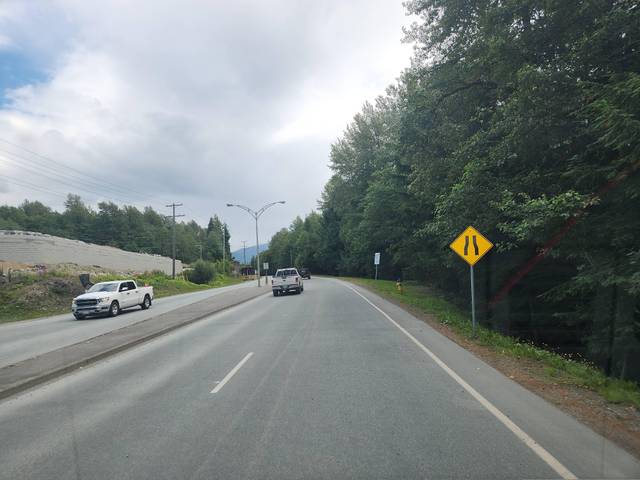
Region: Canada
Coordinates: 54.055, -128.666